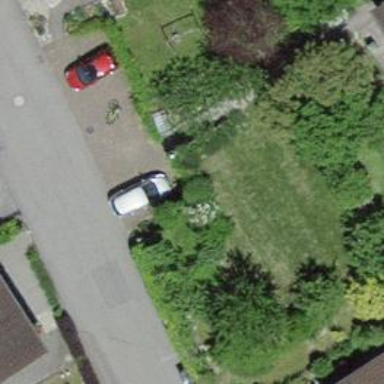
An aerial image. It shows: Garage.